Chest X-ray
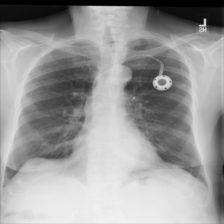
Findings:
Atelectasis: negative
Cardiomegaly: negative
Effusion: negative
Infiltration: negative
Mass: negative
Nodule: negative
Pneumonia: negative
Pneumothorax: negative
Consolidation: negative
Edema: negative
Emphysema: negative
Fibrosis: negative
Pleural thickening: positive
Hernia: negative